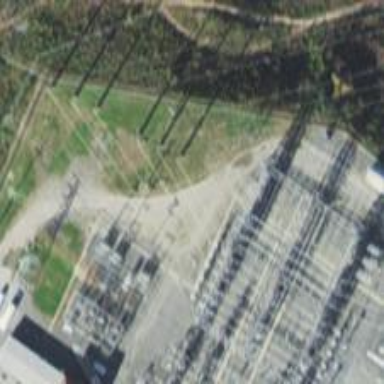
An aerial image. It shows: Switch for power supply.